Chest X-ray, PA view. Patient: 33 years old, sex M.
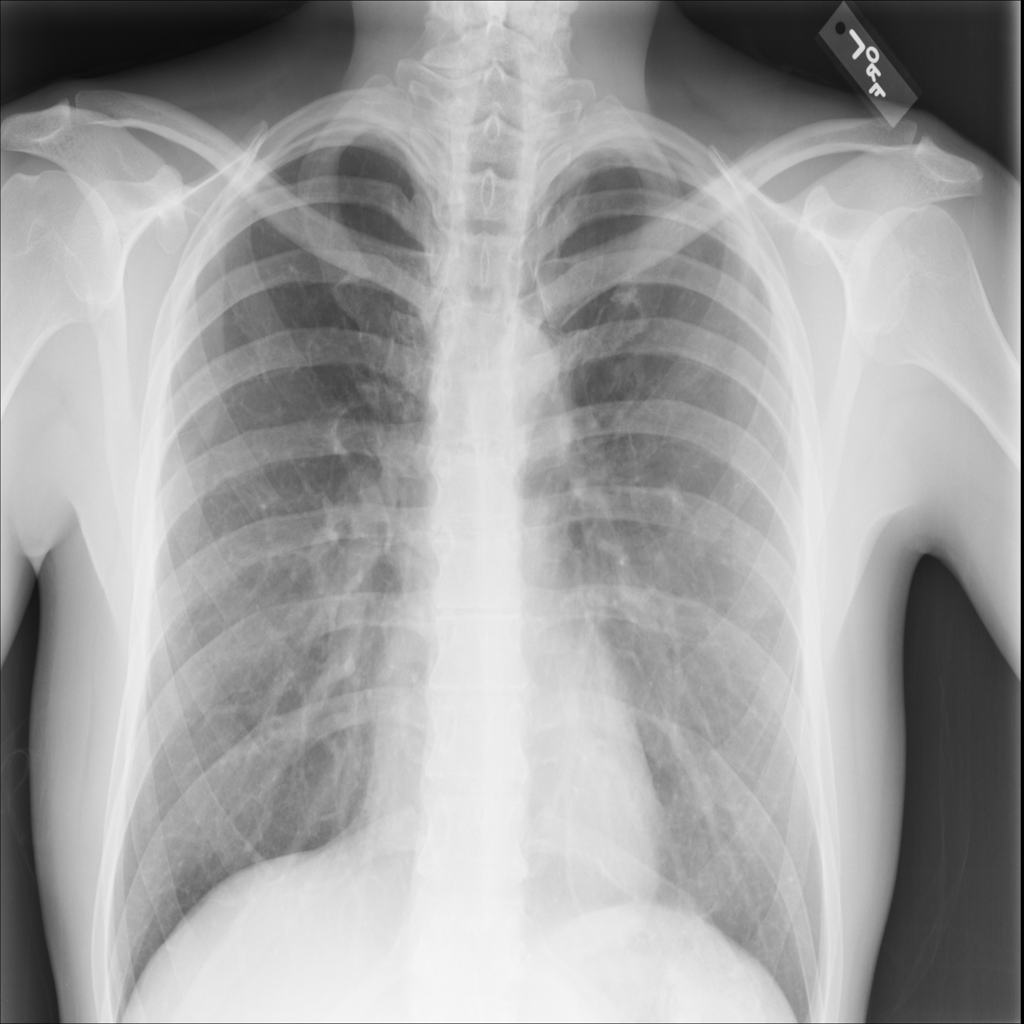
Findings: No Finding